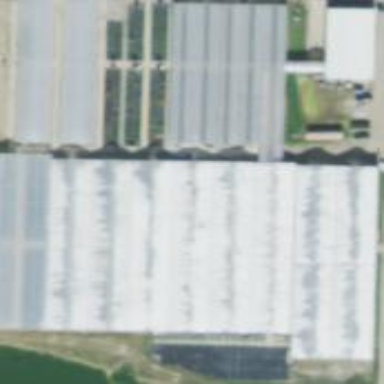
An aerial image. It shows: Greenhouse.